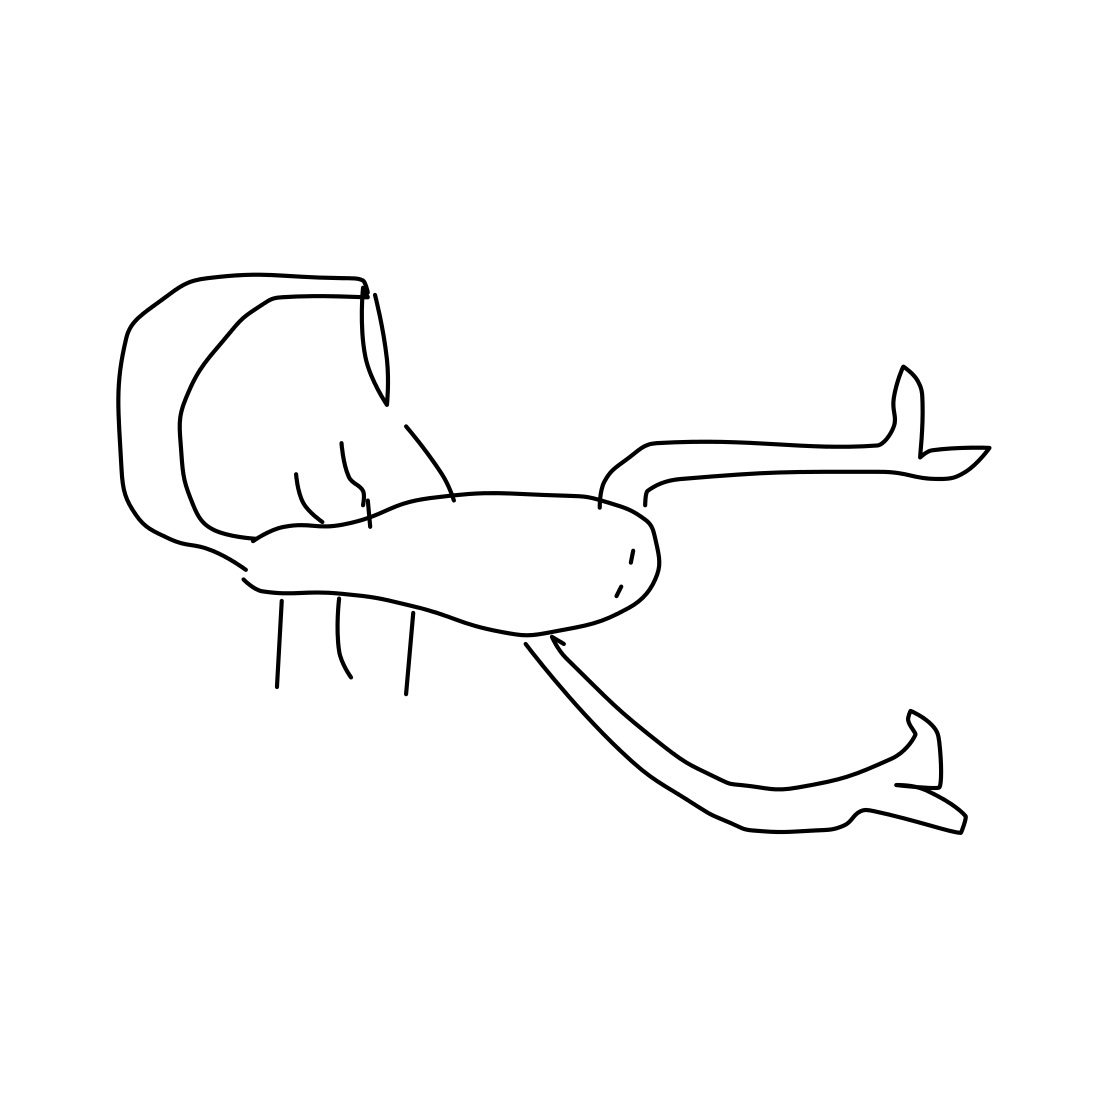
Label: scorpion